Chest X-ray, PA view. Patient: 62 years old, sex M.
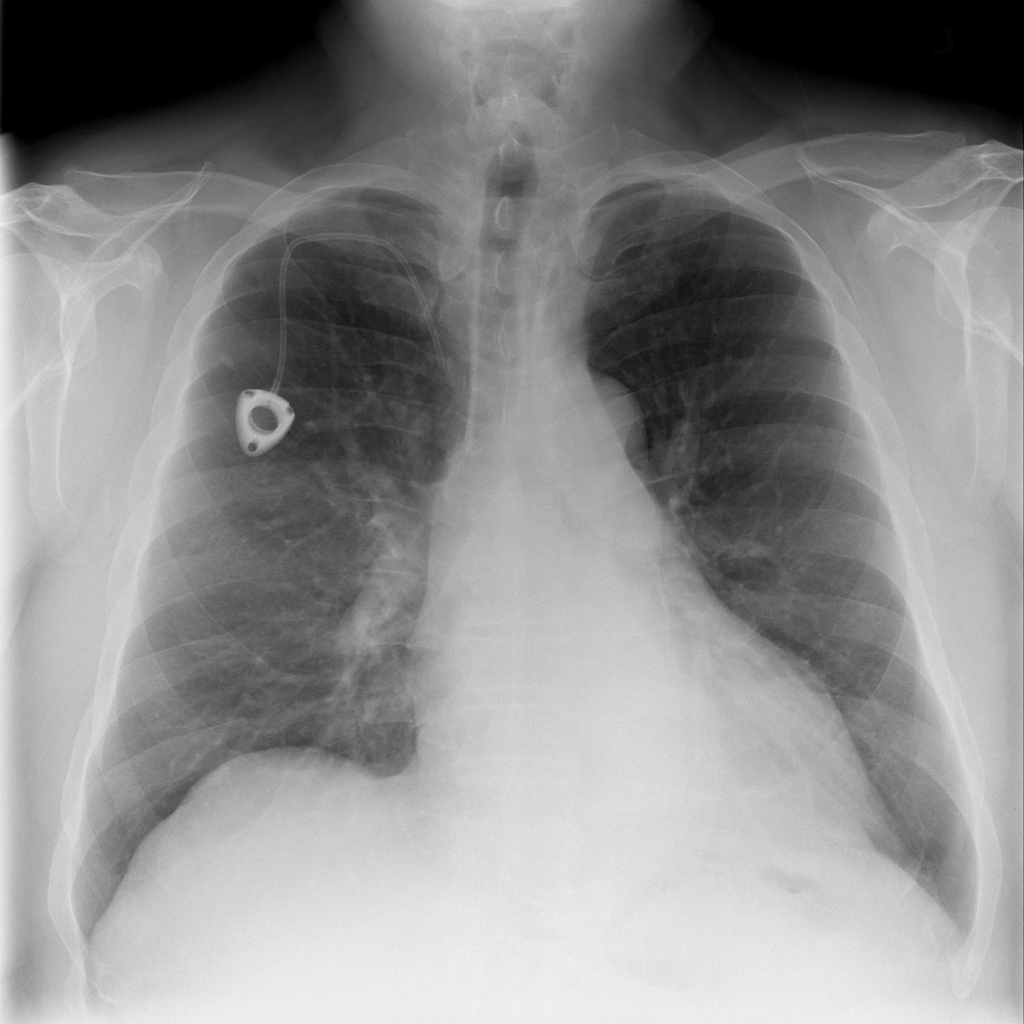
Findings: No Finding